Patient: sex F, age 34
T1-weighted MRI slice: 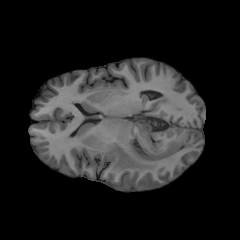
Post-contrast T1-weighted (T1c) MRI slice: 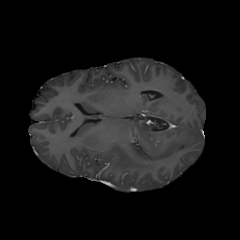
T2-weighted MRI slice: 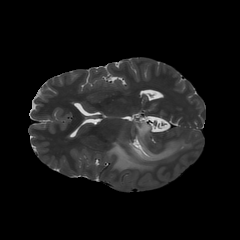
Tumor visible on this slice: yes
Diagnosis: Astrocytoma, IDH-mutant
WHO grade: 3